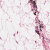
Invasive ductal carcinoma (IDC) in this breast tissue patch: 0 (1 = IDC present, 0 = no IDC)